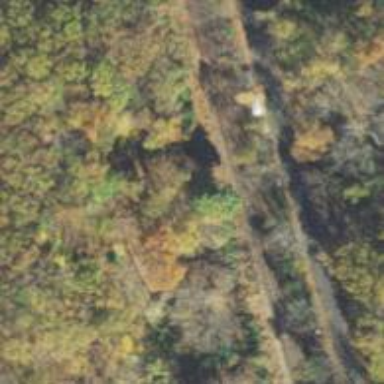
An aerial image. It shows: Railway crossing.